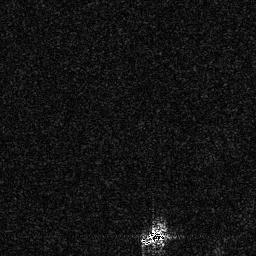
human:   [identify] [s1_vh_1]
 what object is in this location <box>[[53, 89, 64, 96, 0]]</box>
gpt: <ref>1 small ship at the bottom</ref>